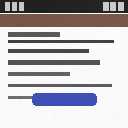
Screen state: on